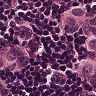
Metastatic tissue present: yes